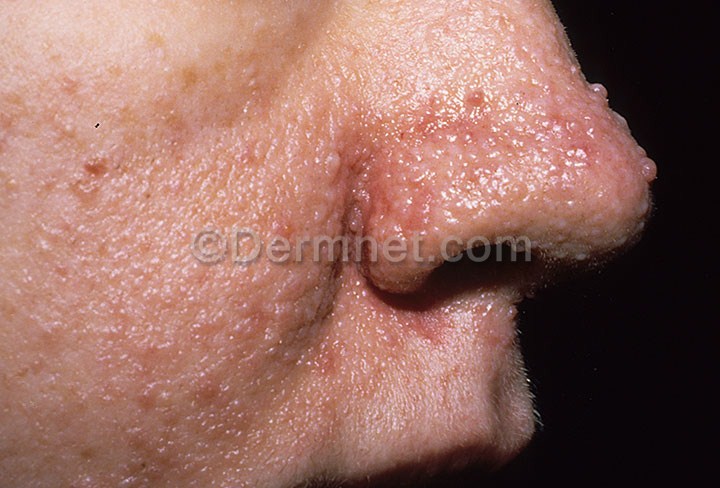
Disease: Systemic Disease